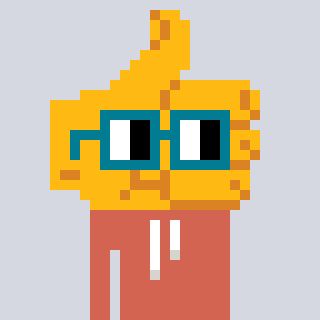
a pixel art character with square dark green glasses, a thumbsup-shaped head and a peachy-colored body on a cool background